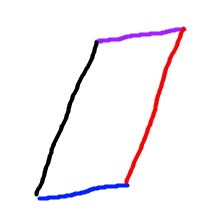
Shape: parallelogram